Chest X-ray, PA view. Patient: 49 years old, sex F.
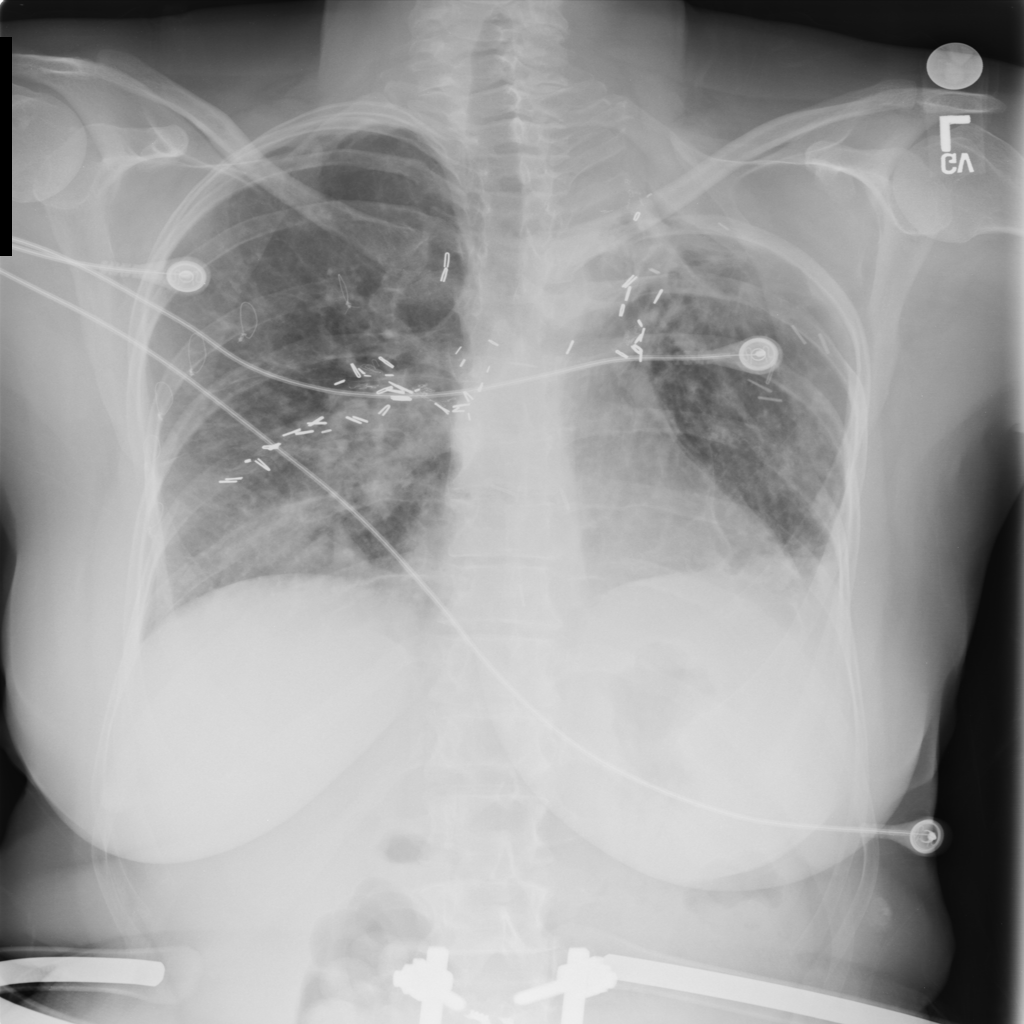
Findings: Infiltration